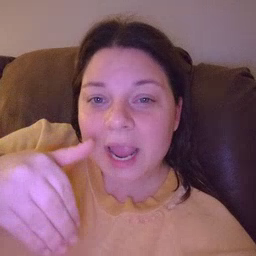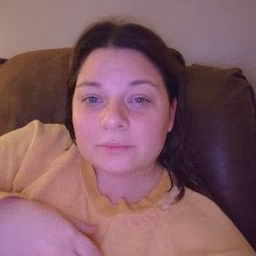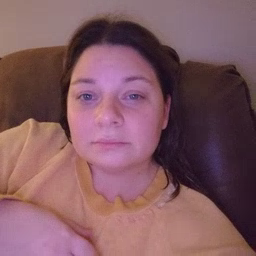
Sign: down